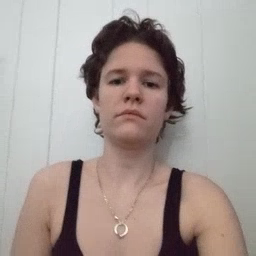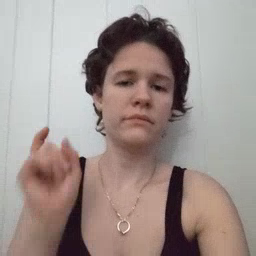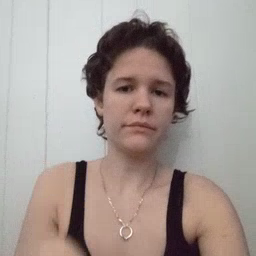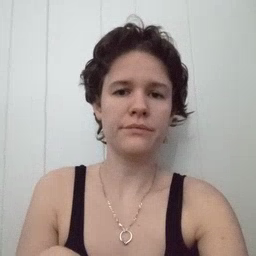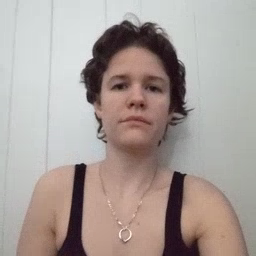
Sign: haveto